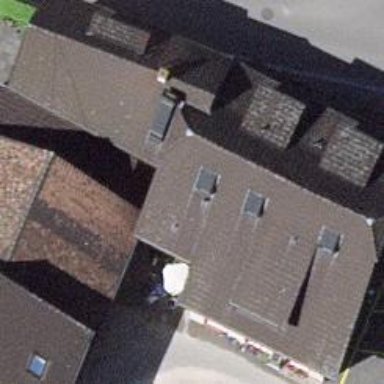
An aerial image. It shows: Restaurant.